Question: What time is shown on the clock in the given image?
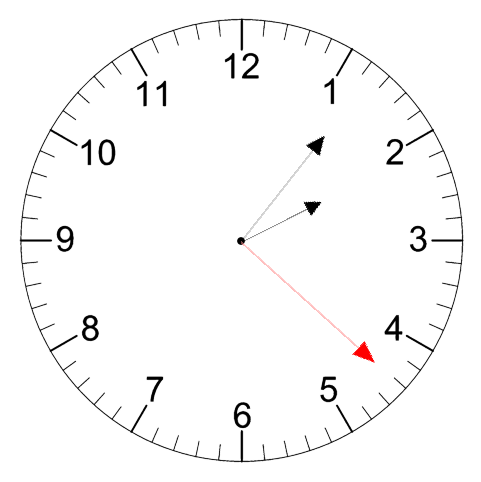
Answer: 02:06:22